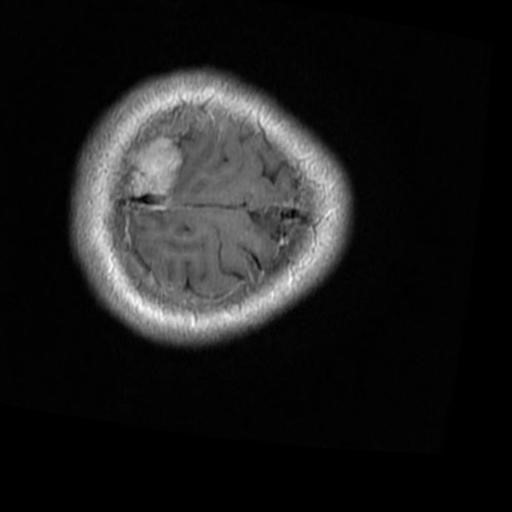
Label: brain_menin